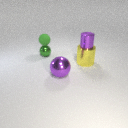
large yellow metal cylinder behind large purple metal sphere